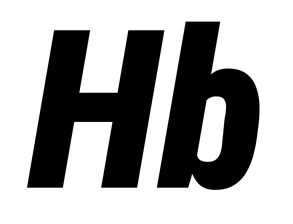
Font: Roboto-Italic_Condensed_Black_Italic